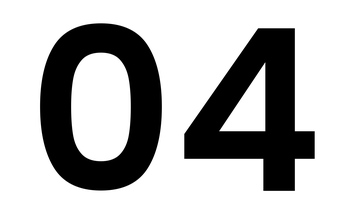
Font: Poppins-SemiBold